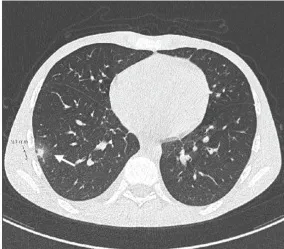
Diagnostic findings. (C) CT scan of the thorax performed at initial presentation, which revealed two nodular lesions in the right lung. One nodular lesion with a diameter of 9 mm is shown (white arrow; the other lesion was similar and is not shown).
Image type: radiology (ct)